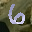
Label: 6